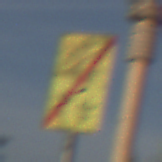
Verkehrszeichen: EndeUmleitung
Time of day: SunriseSunset
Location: Outdoor (Suburban)
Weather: PartlyCloudy
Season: NotSpecified
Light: Natural